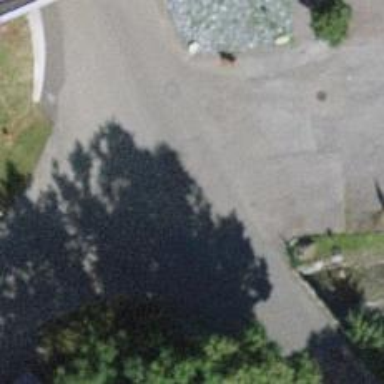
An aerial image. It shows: Residential road with asphalt surface and no sidewalk.